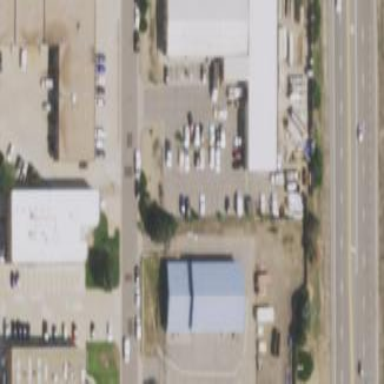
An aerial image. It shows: Industrial building.